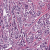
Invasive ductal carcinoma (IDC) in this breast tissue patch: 1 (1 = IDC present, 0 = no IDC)